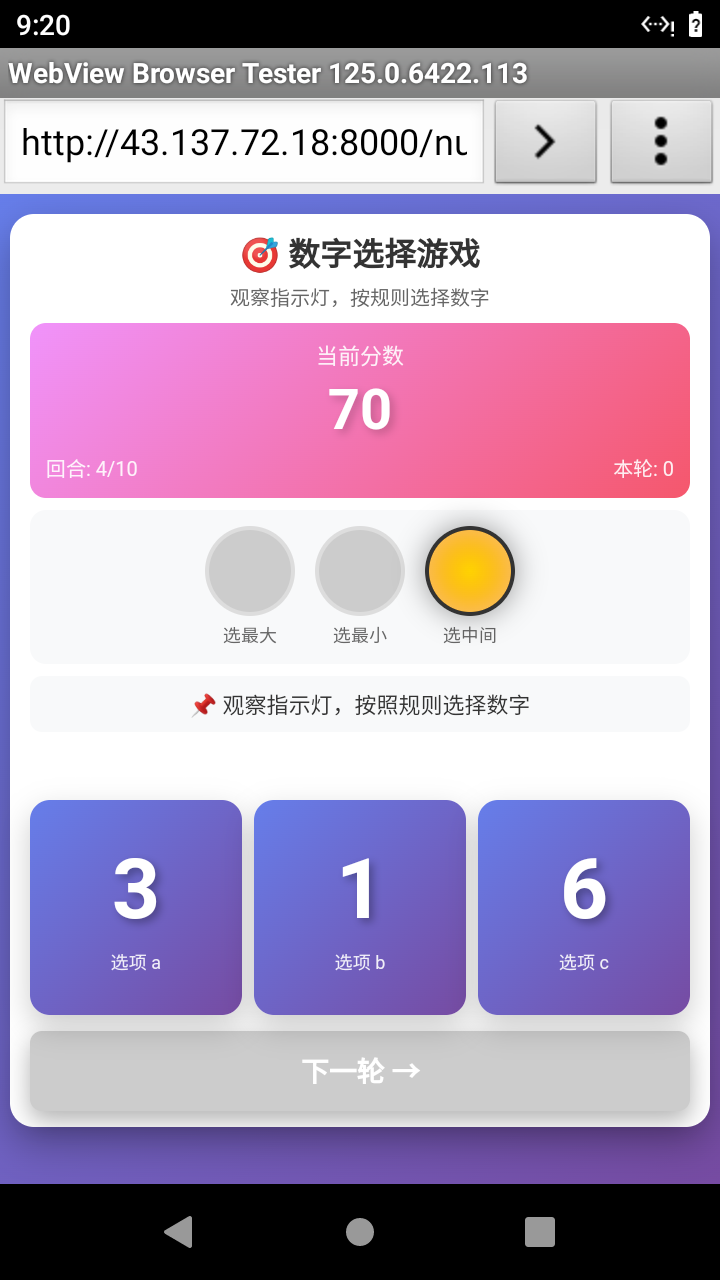

Select the correct number based on the traffic light color.
Answer: 1